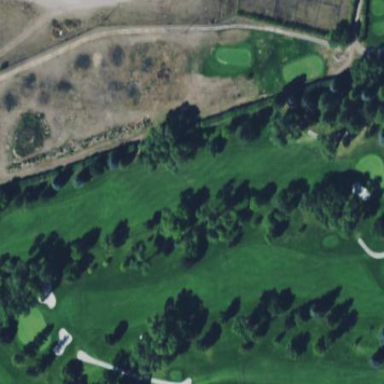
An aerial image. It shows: Grassy area designated as golf fairway.